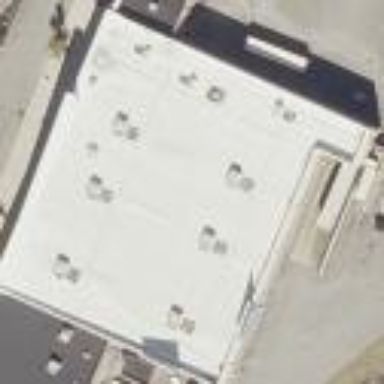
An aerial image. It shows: Retail building.